Field crop: maize
Growth stage: 2
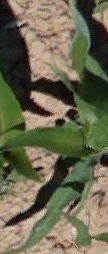
Species: maize